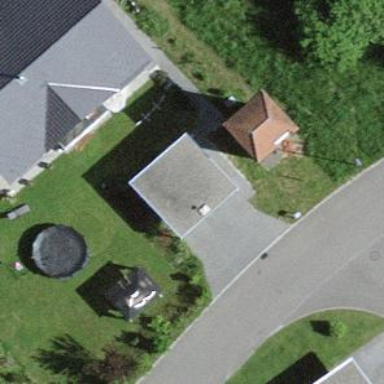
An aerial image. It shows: Garage with flat roof.